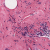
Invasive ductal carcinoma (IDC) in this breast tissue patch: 0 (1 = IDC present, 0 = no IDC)